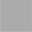
Piece: xx